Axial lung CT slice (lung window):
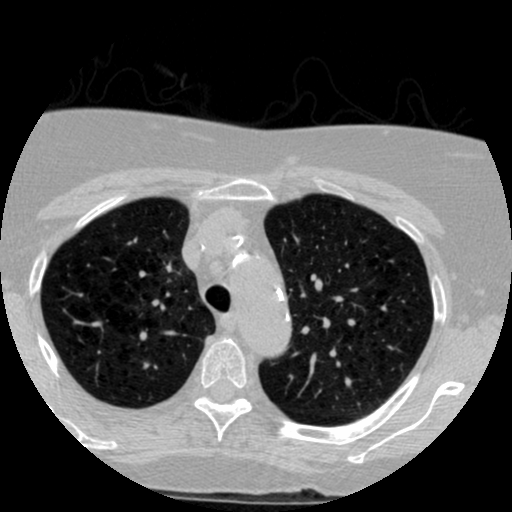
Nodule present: no